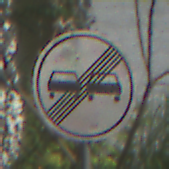
Verkehrszeichen: EndeUeberholverbot
Umgebung: Outdoor, Suburban
Tageszeit: Midday
Wetter: Clear
Licht: Natural
Jahreszeit: NotSpecified
Kontrast: HighContrast